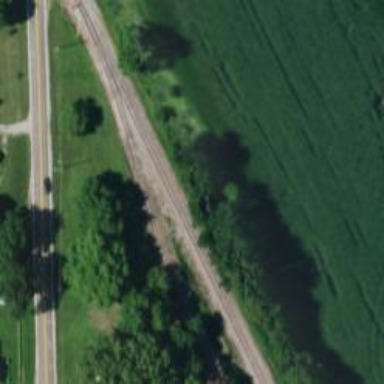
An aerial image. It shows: Railway siding with rails.